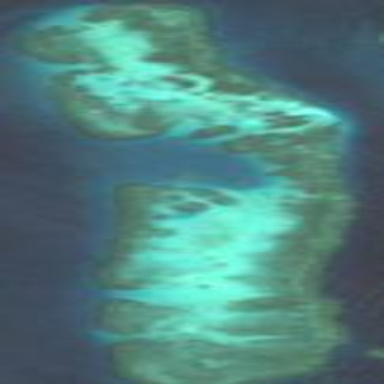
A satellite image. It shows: Beautiful reef in its natural state.